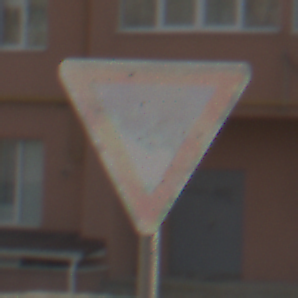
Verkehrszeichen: VorfahrtGewaehren
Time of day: MorningAfternoon
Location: Outdoor (Urban)
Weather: PartlyCloudy
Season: NotSpecified
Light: Natural